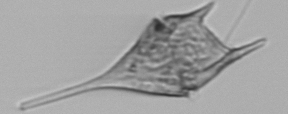
Label: Tripos_lineatus